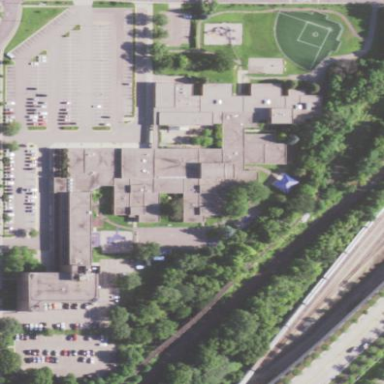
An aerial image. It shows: School.